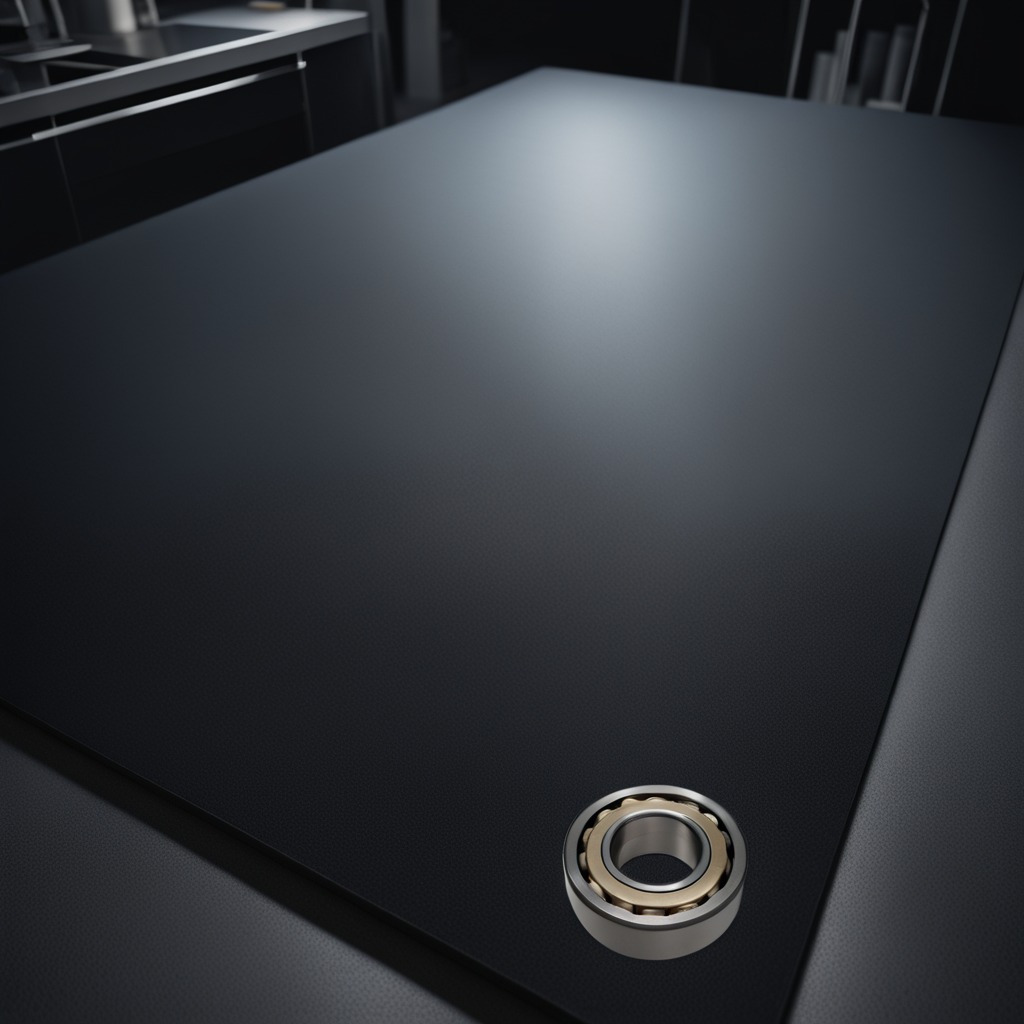
A metal ball bearing lies on the clean granite tabletop covered with a black rubber mat inside a workshop at night.